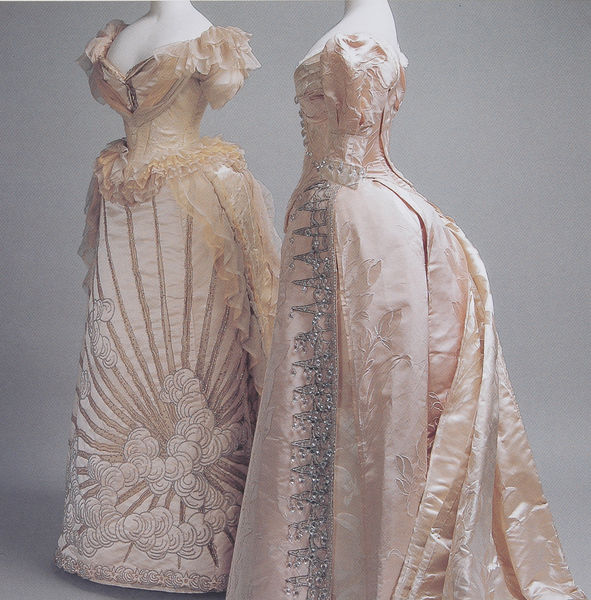
Titel: Ballkleid
Künstler: Charles Frederick Worth
Institution: unbekannt
Schlagwörter: blau, himmel, weiß, wolken, frauen, ausschnitt, busen, elegant, frau, grau, hell, kleid, kleider, pastell, rücken, rose, ball, beige, mode, muster, ornament, rock, barock, falten, samt, silber, spitze, ärmel, bild, sonne, bestickt, figur, gewand, gold, kostüm, mantel, stickerei, stoff, stoffe, adel, rokkoko, spitzen, dekollete, dekoltee, england, perlen, puffärmel, renaissance, rokoko, rosa, schön, seide, statue, schleppe, taille, brüste, hintern, japan, mieder, tüll, creme, figuren, bordüre, nähen, dekor, verzierung, robe, stuck, sticken, bildhauerei, edel, rüschen, knöpfe, foto, gesäss, porzellan, strahlen, bluemn, seite, brokat, modelle, puppe, puppen, verziert, zacken, zickzack, silbern, mittelalter, reif, kostüme, korsett, ständer, dekolltee, balu, königin, museum, zierde, prunk, textil, fotographie, taft, kopflos, reifrock, dekolte, ballkleid, cul de paris, corsage, barrock, stick, pompös, prunkvoll, atlas, brautkleid, ärmal, pomp, pailetten, kyoto, cremefaren, pokissen, scvhnürung, smt, po, menecins